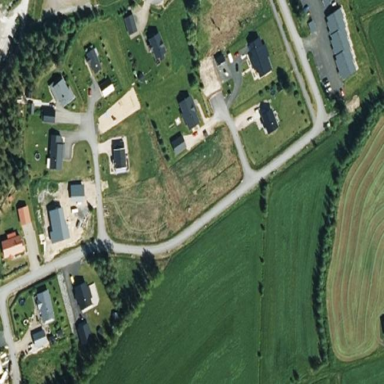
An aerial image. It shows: Residential area.